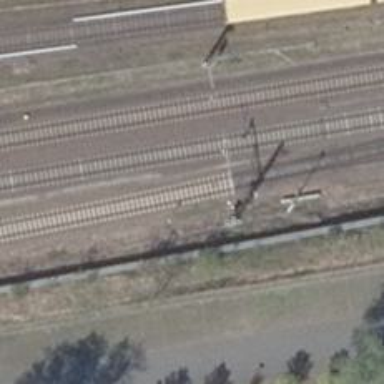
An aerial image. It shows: Railway signal.